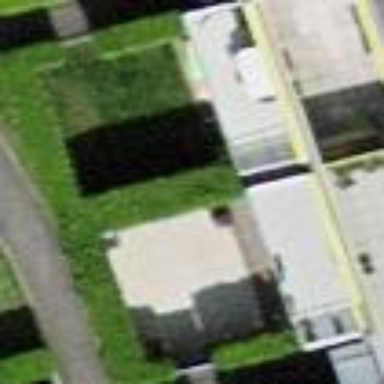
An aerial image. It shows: Garden enclosed by fence.